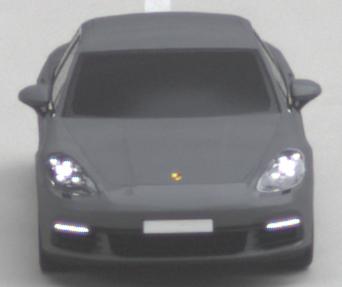
Make: Porsche
Model: Panamera
Detailed model: Panamera (971)
Model produced from: 2016/11
Model produced until: 2018/08
Doors: 5
Color: gray
Road condition: dry road
Daytime: midday
Contrast: low contrast